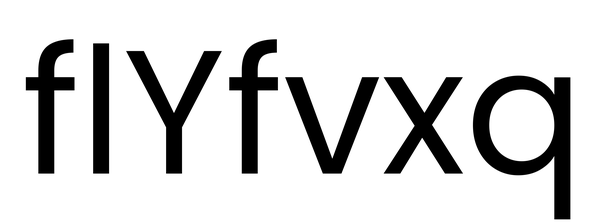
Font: Poppins-Regular